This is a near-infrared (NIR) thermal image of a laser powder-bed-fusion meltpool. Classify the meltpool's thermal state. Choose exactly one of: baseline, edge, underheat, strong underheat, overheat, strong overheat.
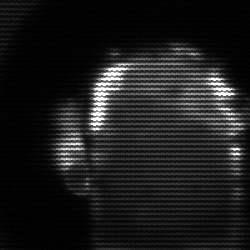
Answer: baseline